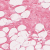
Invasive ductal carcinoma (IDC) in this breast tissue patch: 0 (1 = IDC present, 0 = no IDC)